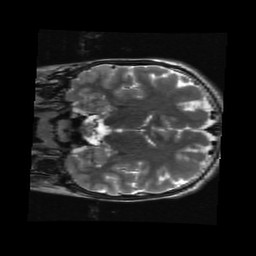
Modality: T2w
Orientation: coronal
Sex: male
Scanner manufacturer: ge
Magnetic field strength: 3 T
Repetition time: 5 s
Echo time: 0.101 s